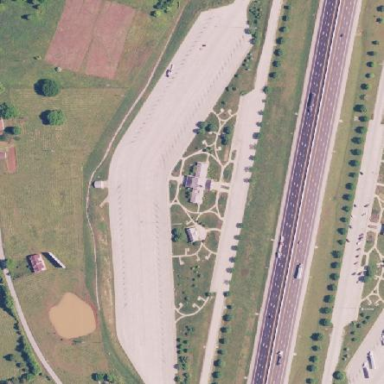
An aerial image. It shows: Rest area on the road.